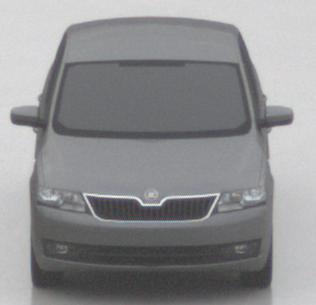
Make: Skoda
Model: Rapid
Detailed model: Rapid 1.2 Active Limousine
Model produced from: 2012/10
Model produced until: 2015/04
Doors: 5
Color: gray
Road condition: wet road
Daytime: morning or afternoon
Contrast: low contrast